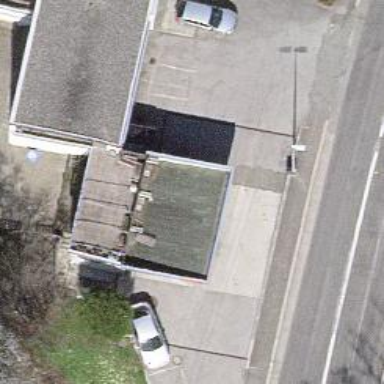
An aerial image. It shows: Fuel station with kiosk.